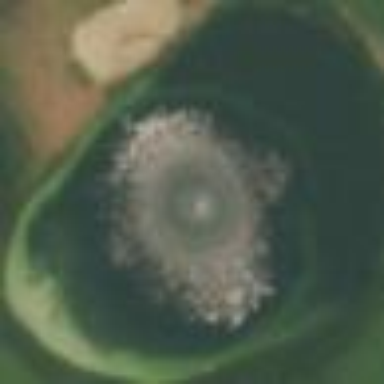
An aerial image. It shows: Water hazard on golf course.